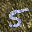
Label: 5